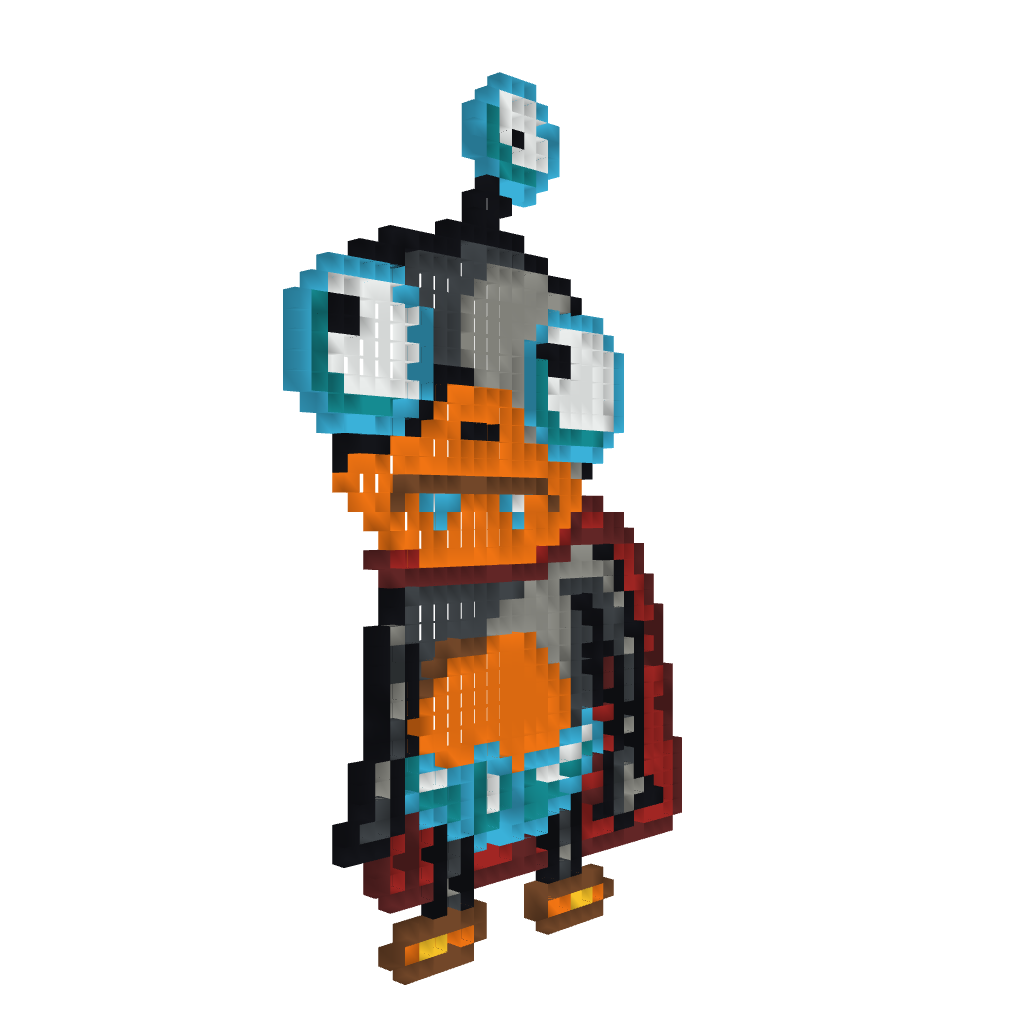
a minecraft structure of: NIbbler with cape